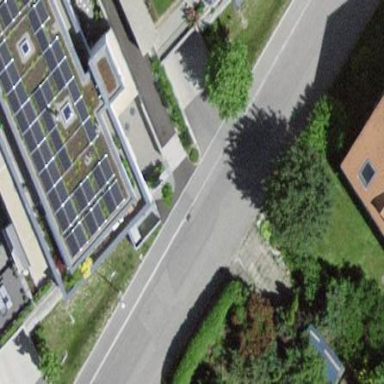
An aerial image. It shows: Solar photovoltaic generator on the flat roof of apartment building.